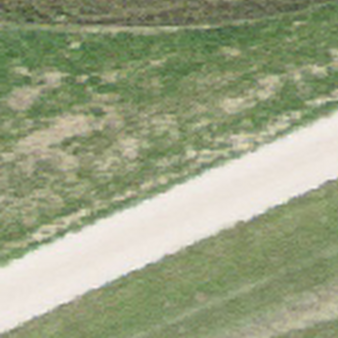
Label: other